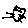
Label: cat